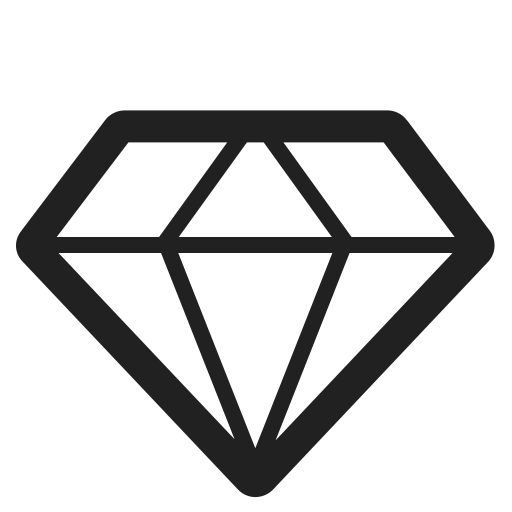
gem stone high contrast